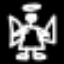
Label: angel